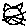
Label: cat